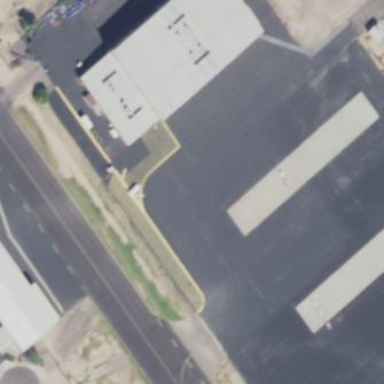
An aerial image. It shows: Image of helipad at airport.